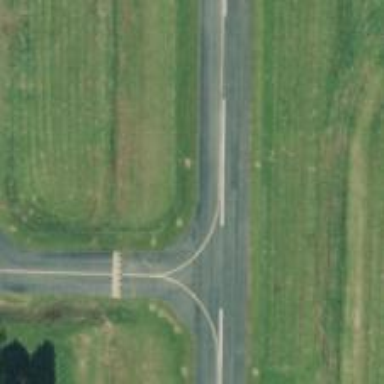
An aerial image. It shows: Asphalt runway at the airport.